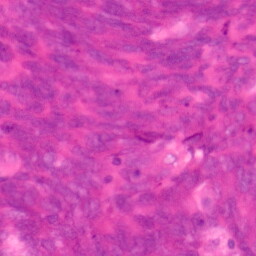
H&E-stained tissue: Colon